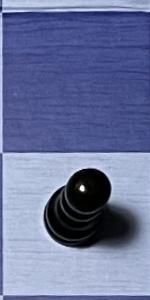
Label: Pawn_Black